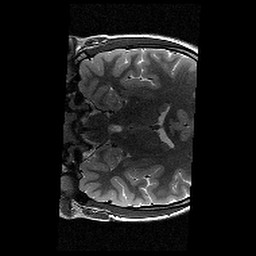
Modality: T2w
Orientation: coronal
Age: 12
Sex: female
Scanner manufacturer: siemens
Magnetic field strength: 3 T
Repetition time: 9.23 s
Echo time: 0.067 s